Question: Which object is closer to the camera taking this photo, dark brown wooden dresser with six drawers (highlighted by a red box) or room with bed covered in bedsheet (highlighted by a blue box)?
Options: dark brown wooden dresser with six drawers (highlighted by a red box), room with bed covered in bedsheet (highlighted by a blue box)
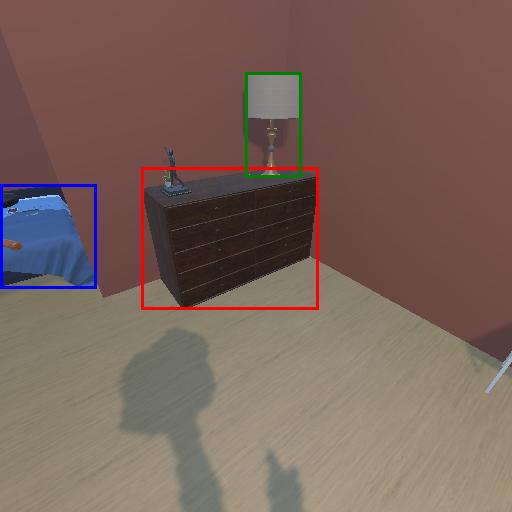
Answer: dark brown wooden dresser with six drawers (highlighted by a red box)